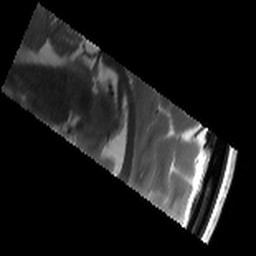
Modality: T2w
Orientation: sagittal
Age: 25
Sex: female
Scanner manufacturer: siemens
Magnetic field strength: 3 T
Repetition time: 8.02 s
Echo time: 0.08 s